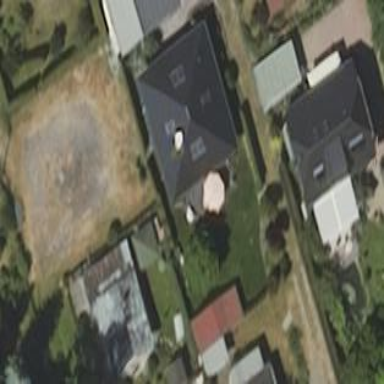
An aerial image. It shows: Simple house.